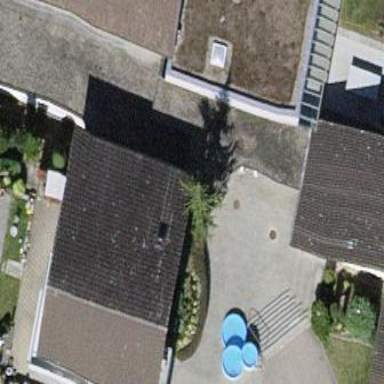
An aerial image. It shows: School building.